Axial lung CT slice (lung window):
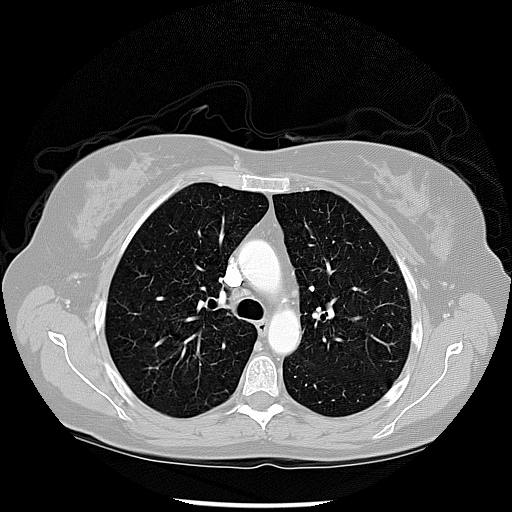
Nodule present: no